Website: apple
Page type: billing-address
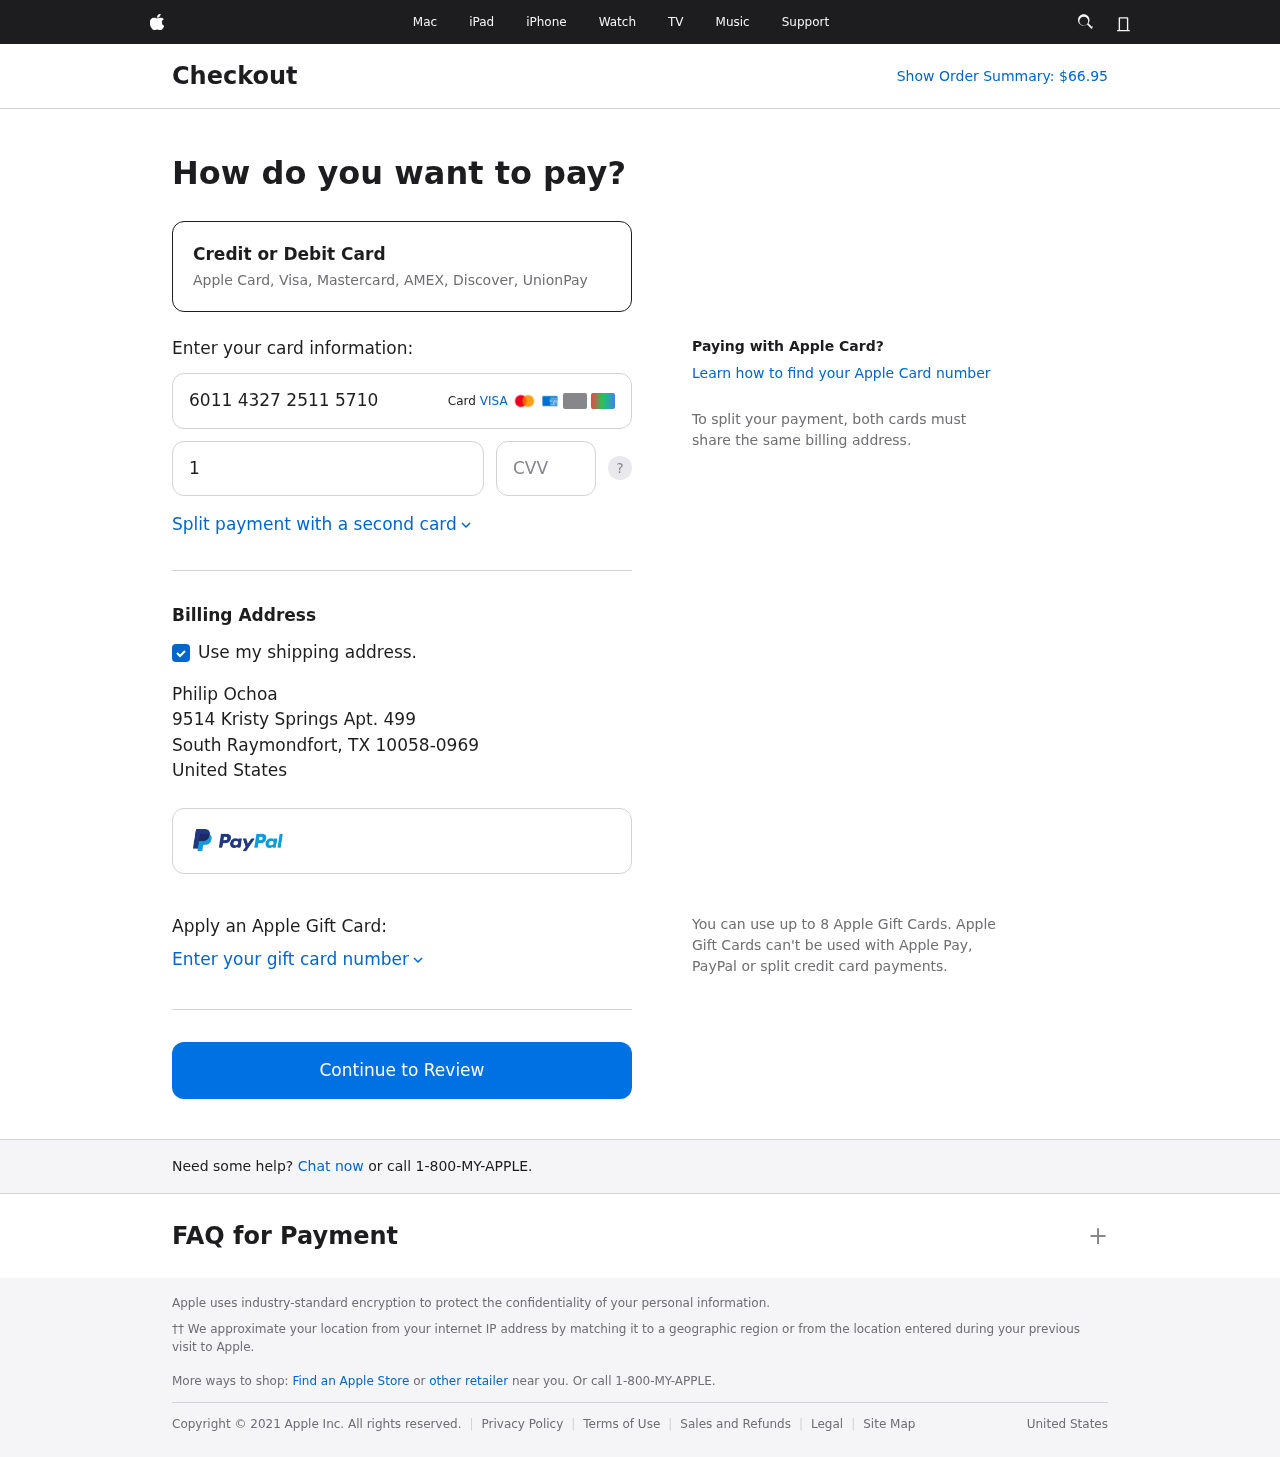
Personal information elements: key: PII_CARD_CVV
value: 814
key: PII_CARD_EXPIRY
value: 11/26
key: PII_CARD_NUMBER
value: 6011 4327 2511 5710
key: PII_CITY
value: South Raymondfort
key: PII_COUNTRY
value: United States
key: PII_FULLNAME
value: Philip Ochoa
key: PII_POSTCODE_FULL
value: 10058-0969
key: PII_STATE_ABBR
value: TX
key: PII_STREET
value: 9514 Kristy Springs Apt. 499
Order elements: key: ORDER_TOTAL
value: Show Order Summary: $66.95